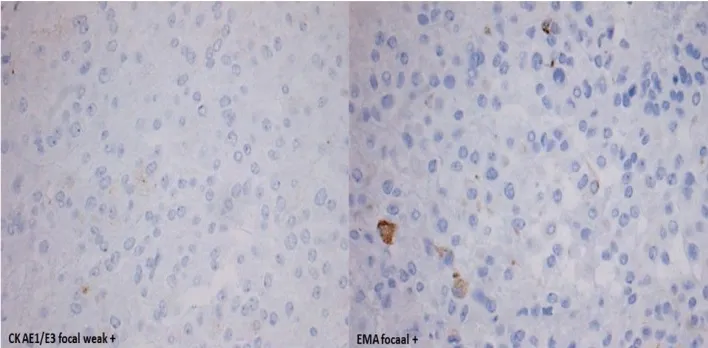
Histology staining of a biopsy of the solid intrathoracal lesion showing the same morphology as the intracranial meningioma. B: Specimen (focal plus and focal weak) showed high expression in the EMA-staining and also in the AE1/AE3-staining.
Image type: pathology (fish)